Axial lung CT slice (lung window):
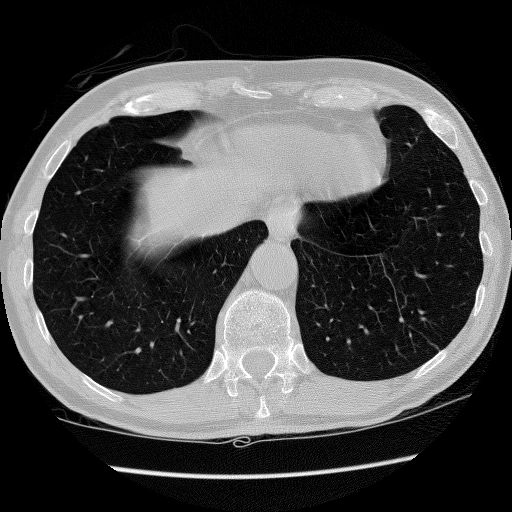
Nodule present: no